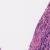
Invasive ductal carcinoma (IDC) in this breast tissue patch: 0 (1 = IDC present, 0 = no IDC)